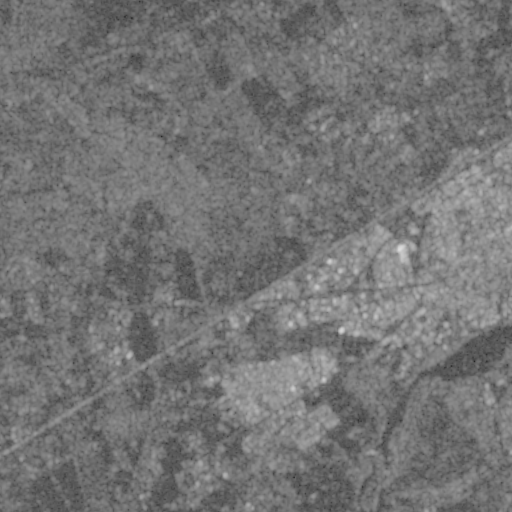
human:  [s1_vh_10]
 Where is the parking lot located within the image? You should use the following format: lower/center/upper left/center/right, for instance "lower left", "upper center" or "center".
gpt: The parking lot is located in the lower right of the image.
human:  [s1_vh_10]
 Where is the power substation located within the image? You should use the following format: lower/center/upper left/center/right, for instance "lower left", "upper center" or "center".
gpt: The power substation is located in the lower right of the image.
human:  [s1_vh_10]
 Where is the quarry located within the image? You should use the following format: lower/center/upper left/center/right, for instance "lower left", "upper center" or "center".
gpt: The quarry is located in the lower right of the image.
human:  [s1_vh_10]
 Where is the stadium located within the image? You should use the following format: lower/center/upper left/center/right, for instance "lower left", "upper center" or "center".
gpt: The stadium is located in the lower center of the image.
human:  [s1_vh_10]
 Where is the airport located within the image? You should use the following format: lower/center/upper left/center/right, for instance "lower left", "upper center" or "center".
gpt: There is no airport in the image.

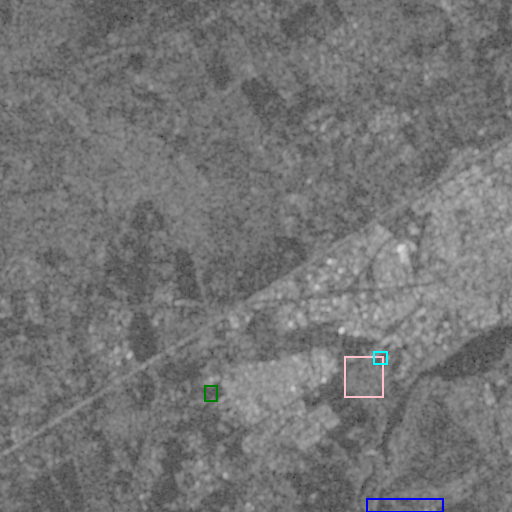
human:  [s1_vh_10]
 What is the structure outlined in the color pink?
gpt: The structure outlined in pink is a park.
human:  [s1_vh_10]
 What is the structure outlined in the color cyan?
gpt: The structure outlined in cyan is a parking lot.
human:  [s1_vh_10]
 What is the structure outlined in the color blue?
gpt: The structure outlined in blue is a quarry.
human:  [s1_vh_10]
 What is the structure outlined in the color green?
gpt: The structure outlined in green is a stadium.
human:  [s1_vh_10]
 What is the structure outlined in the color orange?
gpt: There is no orange outline.